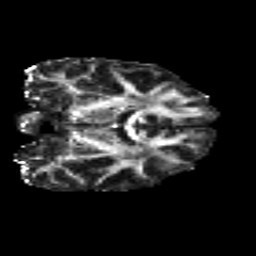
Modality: FA
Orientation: coronal
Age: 32
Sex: female
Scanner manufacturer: siemens
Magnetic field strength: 3 T
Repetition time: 8.8 s
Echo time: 0.085 s